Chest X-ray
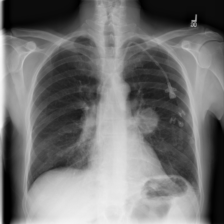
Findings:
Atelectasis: negative
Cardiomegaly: negative
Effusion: negative
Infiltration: positive
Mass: negative
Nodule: negative
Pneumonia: negative
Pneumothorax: negative
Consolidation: negative
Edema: negative
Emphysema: negative
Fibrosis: negative
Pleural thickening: negative
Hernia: negative